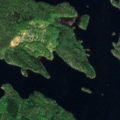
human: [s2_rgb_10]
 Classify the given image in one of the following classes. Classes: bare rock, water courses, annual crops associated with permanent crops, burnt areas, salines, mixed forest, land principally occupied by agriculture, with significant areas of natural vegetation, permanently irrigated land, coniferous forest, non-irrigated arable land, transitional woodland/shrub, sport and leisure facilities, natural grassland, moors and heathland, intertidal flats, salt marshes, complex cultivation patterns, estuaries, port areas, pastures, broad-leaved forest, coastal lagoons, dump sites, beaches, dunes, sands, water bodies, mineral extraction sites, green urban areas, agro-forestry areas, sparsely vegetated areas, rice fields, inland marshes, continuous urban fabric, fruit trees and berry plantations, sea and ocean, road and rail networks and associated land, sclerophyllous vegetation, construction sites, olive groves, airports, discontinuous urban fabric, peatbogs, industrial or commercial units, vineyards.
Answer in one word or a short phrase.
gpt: coniferous forest, mixed forest, water bodies